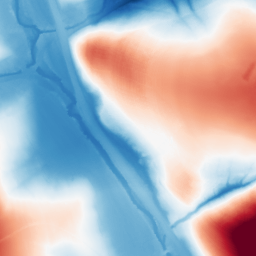
Category: morphological
Decomposition family: morphological
Decomposition parameters: operation: average
size: 100
Upsampling method: bspline
Upsampling parameters: scale: 4
Upsampling scale: 4